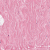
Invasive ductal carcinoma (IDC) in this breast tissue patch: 0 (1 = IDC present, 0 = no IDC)